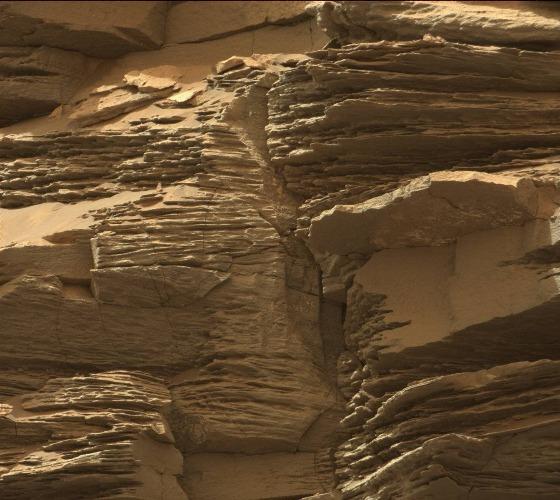
Terrain classes present: Bedrock, Rock, Shadow